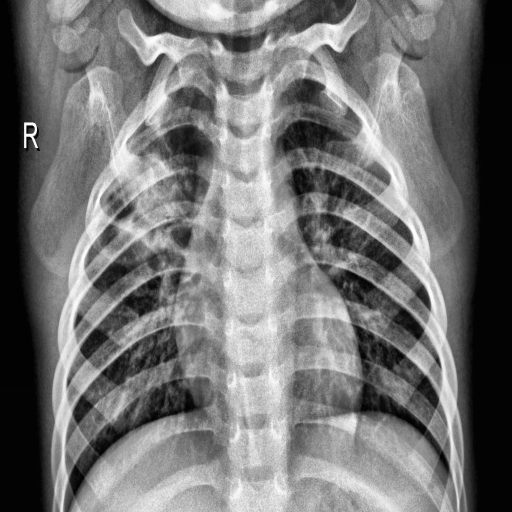
Finding: PNEUMONIA